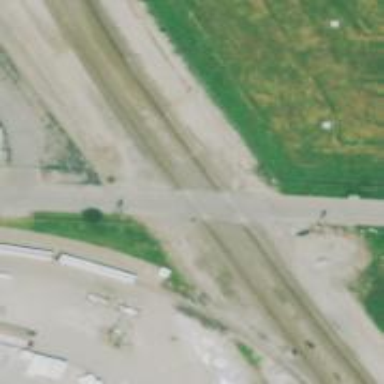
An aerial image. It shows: Railway level crossing.